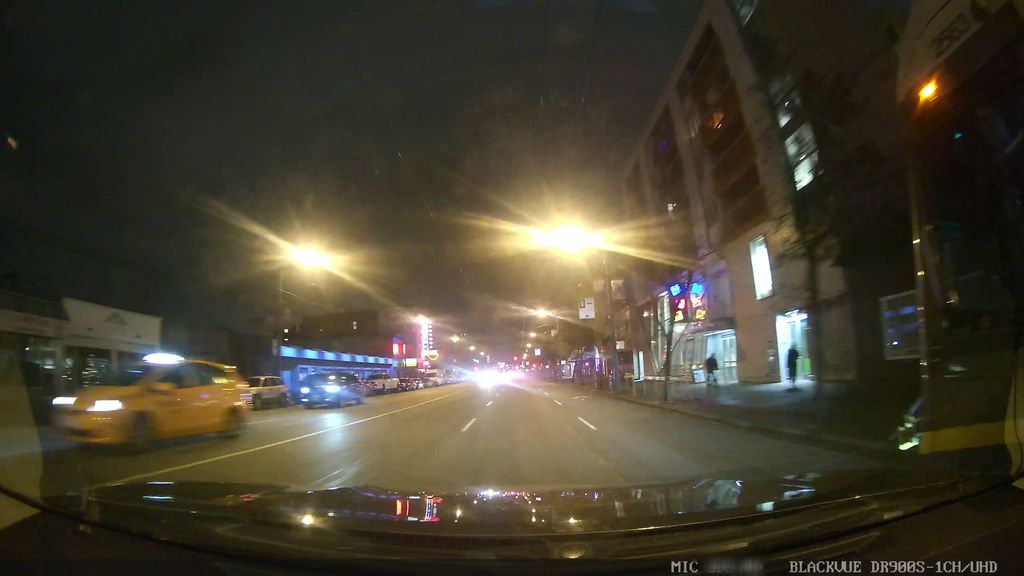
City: vancouver